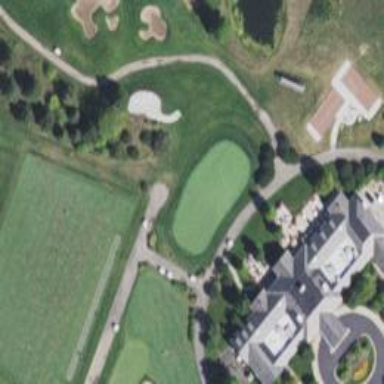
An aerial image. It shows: Service road used as golf cart path.